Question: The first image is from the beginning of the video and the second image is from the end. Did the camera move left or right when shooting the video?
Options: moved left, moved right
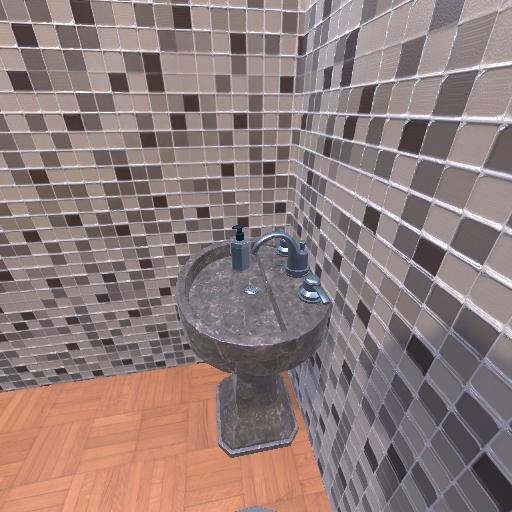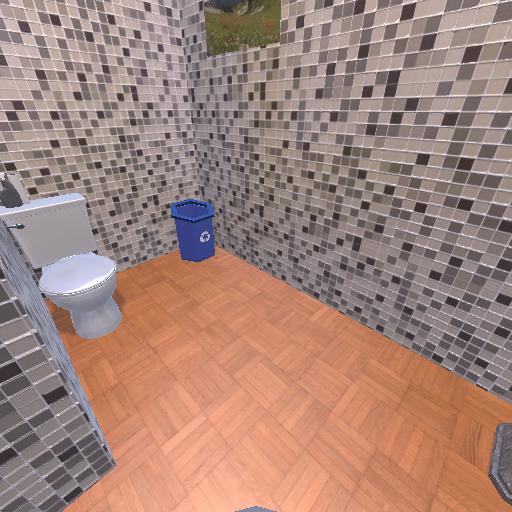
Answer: moved left